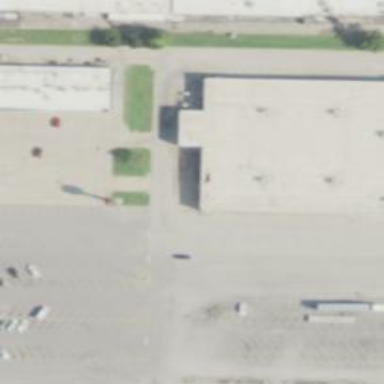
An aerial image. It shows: Variety store located in building.